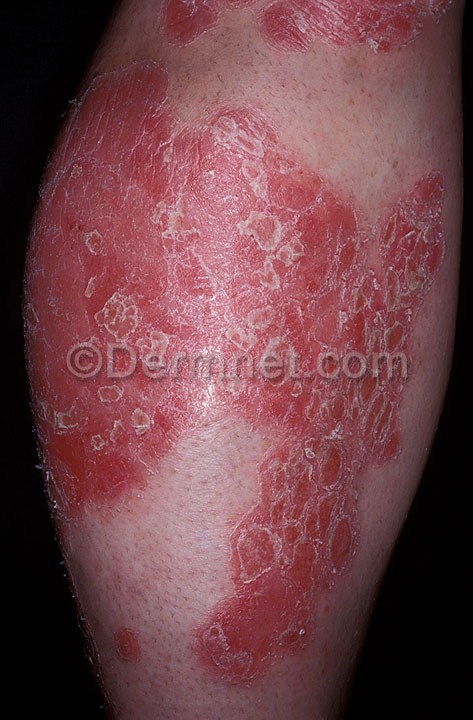
Disease: Psoriasis pictures Lichen Planus and related diseases